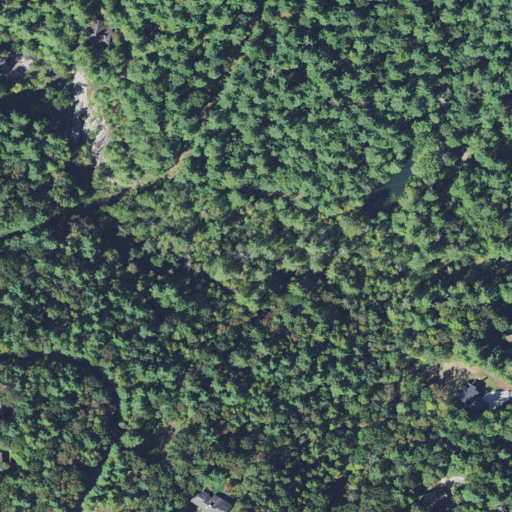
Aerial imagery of bar in North Carolina named Wolf Shoals containing mixed forest, evergreen forest, open development, and deciduous forest